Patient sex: M
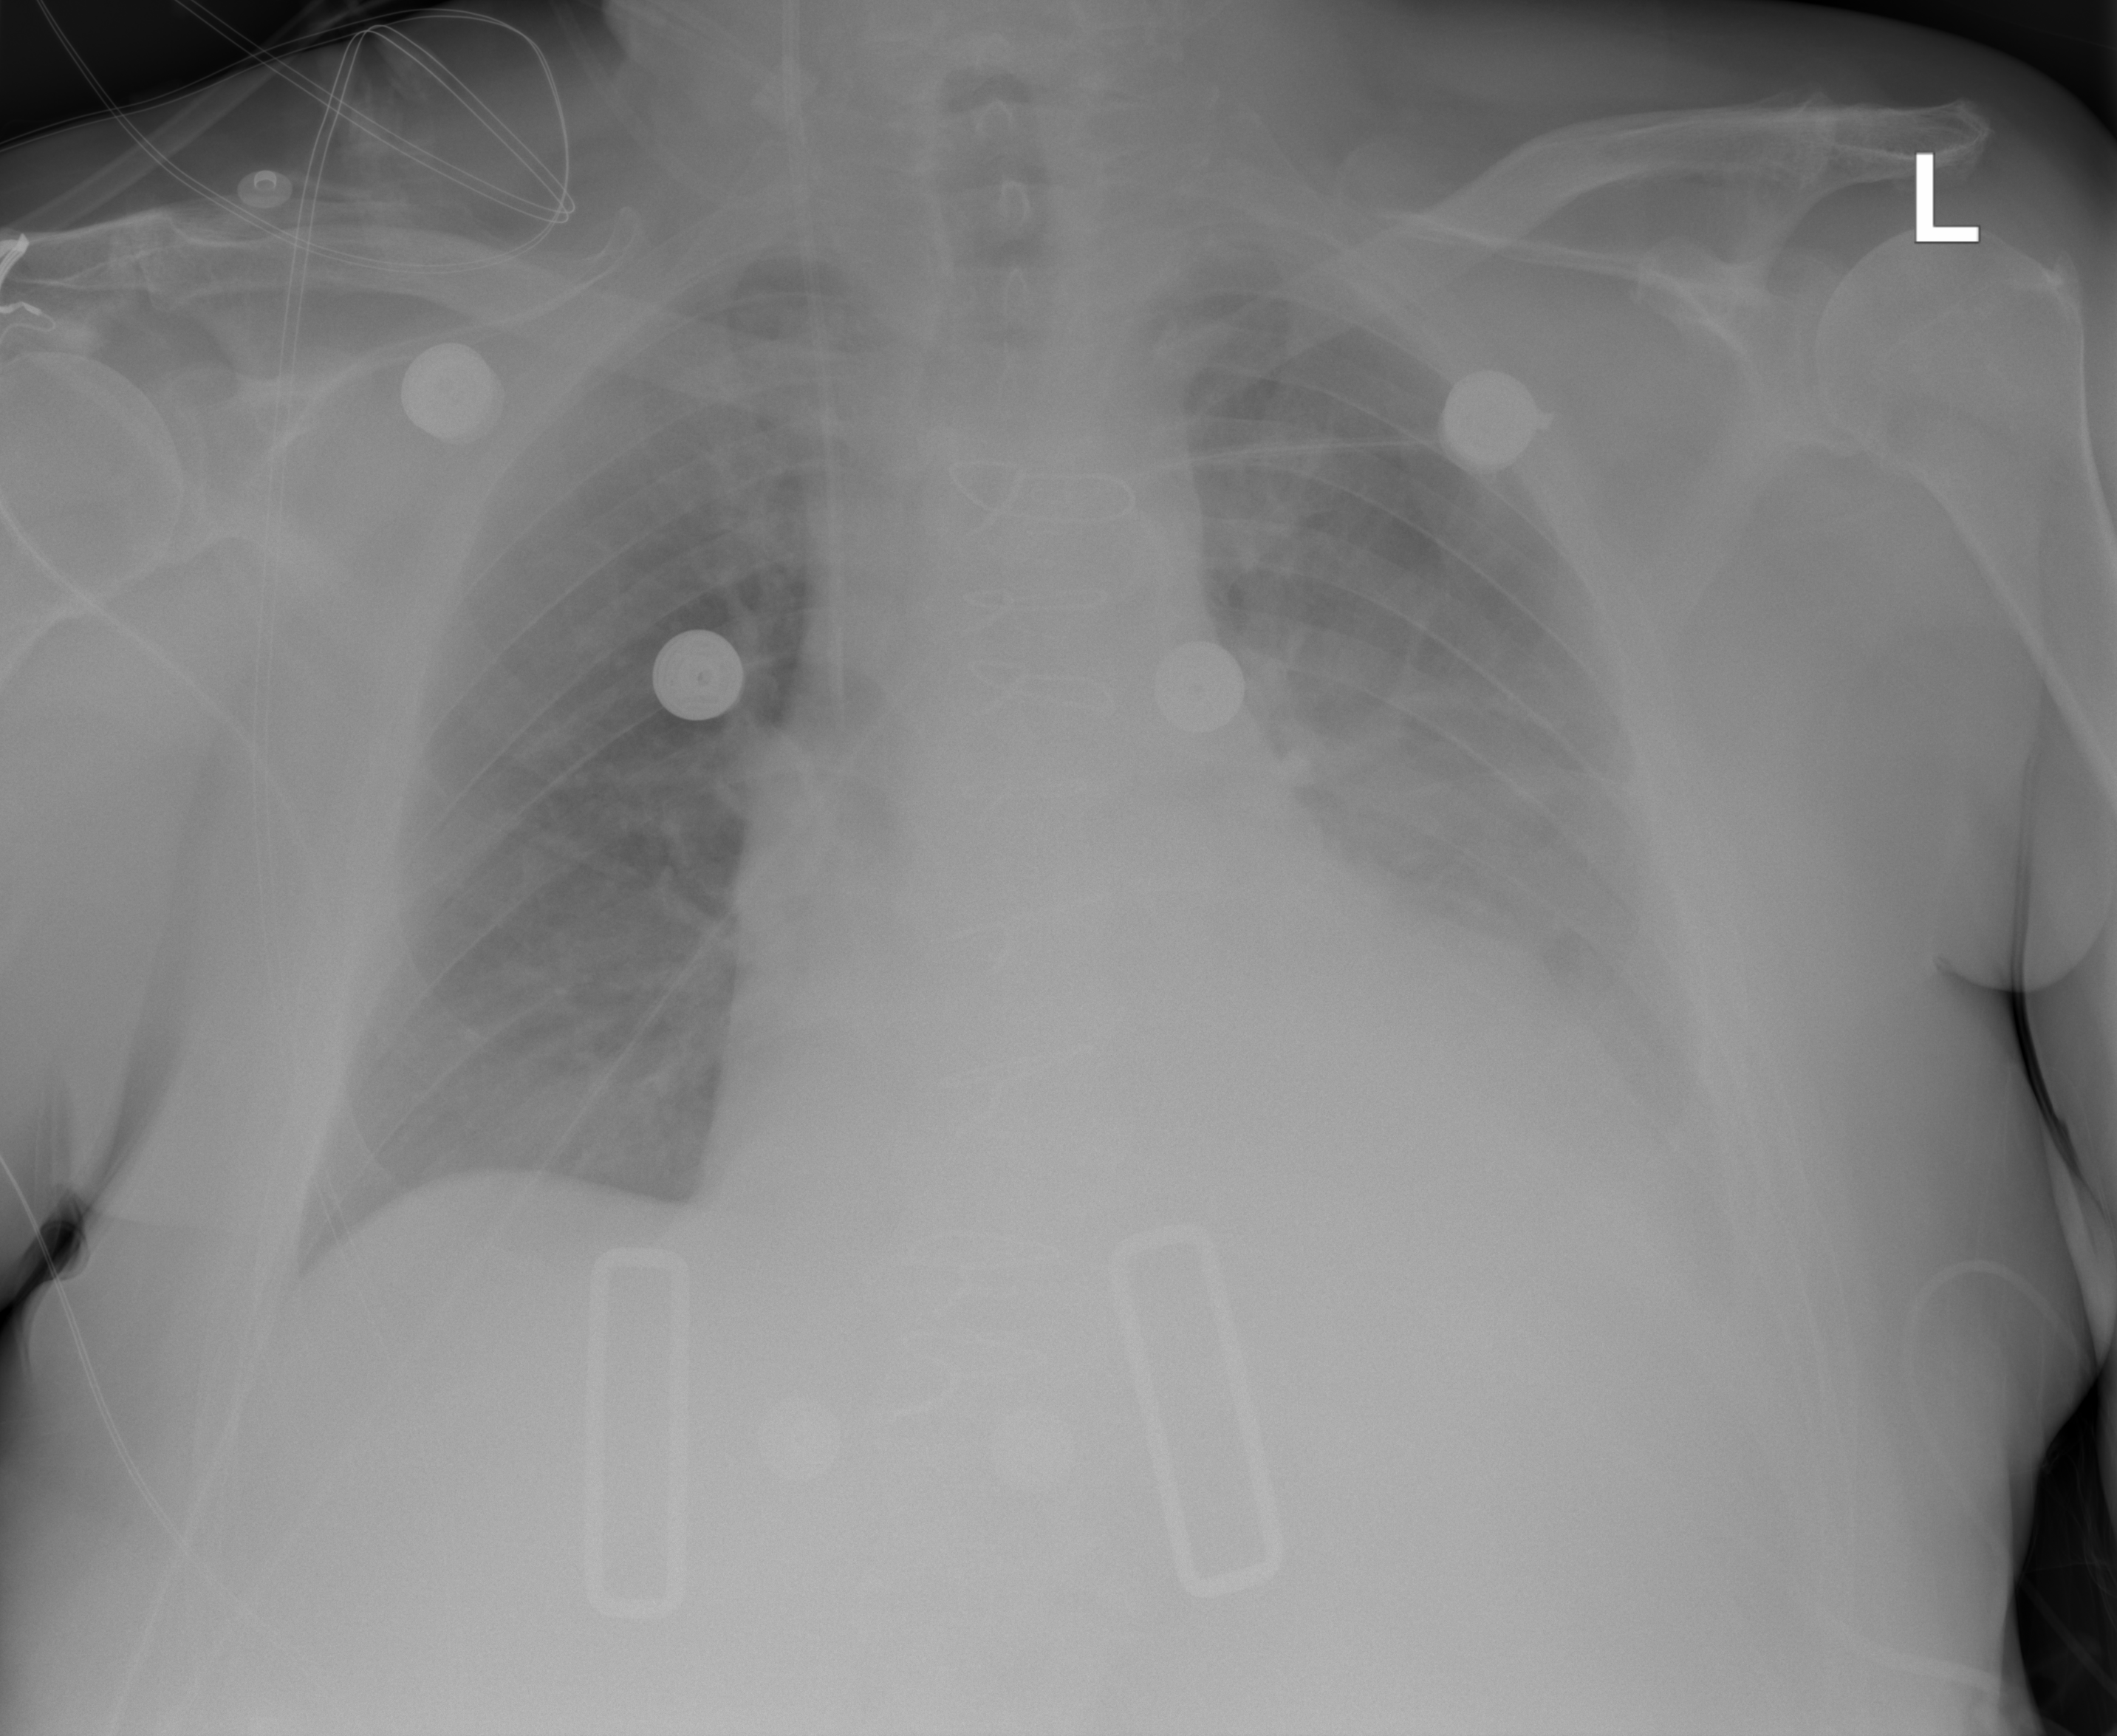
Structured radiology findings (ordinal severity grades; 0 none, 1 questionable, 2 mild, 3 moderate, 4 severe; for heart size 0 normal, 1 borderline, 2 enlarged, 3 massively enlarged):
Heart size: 2
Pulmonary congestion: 2
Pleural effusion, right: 0
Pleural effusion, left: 2
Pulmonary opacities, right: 0
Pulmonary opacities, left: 0
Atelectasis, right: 2
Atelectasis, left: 2